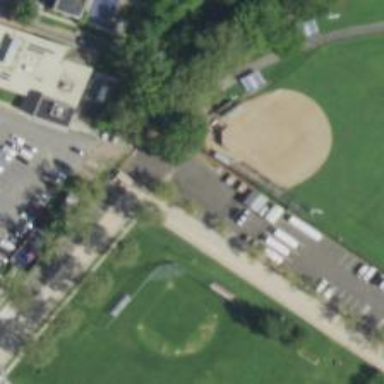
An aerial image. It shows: Grassy baseball pitch for leisure sports.